Interaction volume radius: 5 \u00c5
Interaction volume height: 10 \u00c5
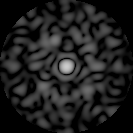
Disorder parameter: 0.8432